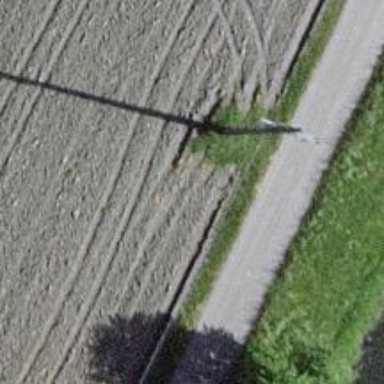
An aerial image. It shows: Power line is depicted.